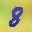
Label: 8